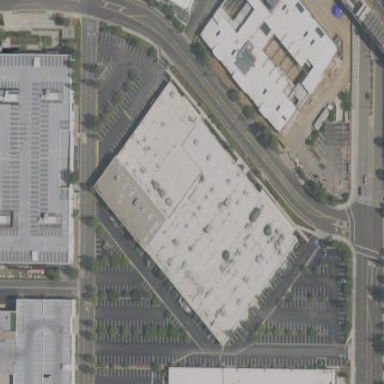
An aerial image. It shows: Building that houses fitness center.